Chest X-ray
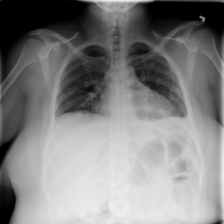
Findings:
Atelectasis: negative
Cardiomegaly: negative
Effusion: positive
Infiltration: negative
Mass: positive
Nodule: negative
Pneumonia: negative
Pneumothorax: negative
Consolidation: negative
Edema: negative
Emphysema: negative
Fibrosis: negative
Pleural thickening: negative
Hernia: negative